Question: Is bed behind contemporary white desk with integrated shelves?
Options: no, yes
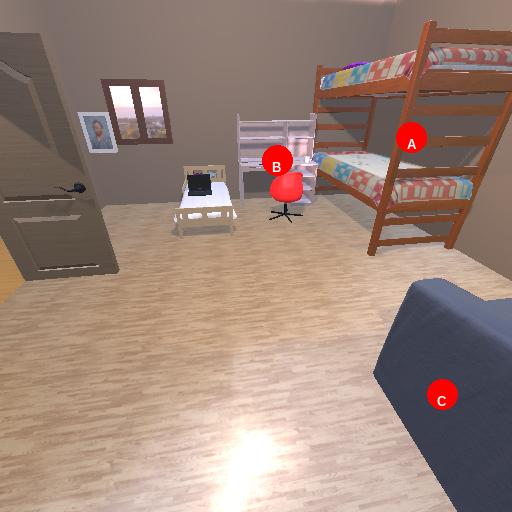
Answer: no